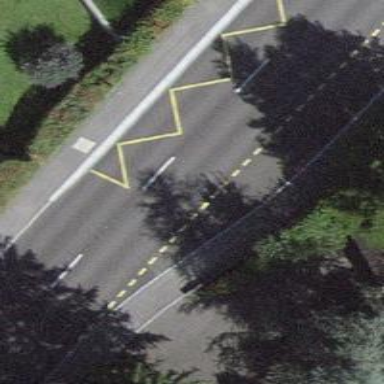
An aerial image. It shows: Bus stop with designated stop position for public transport.